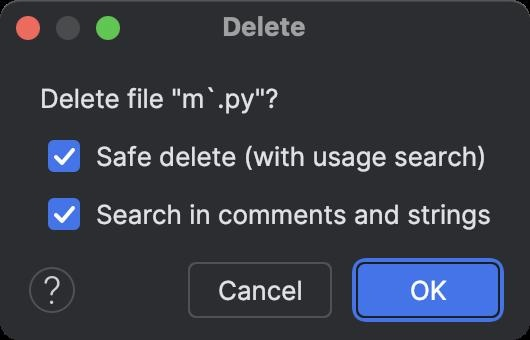
Accessibility tree:
{"name": "Delete", "role": "AXWindow", "description": null, "role_description": "standard window", "value": null, "position": "749.00;520.00", "size": "265;170", "children": [{"name": null, "role": "AXStaticText", "description": "Delete file \"m`.py\"?", "role_description": "text", "value": "Delete file \"m`.py\"?", "position": "20.00;41.00", "size": "225;17", "children": []}, {"name": null, "role": "AXCheckBox", "description": "Safe delete (with usage search)", "role_description": "checkbox", "value": 1, "position": "20.00;66.00", "size": "225;25", "children": []}, {"name": null, "role": "AXCheckBox", "description": "Search in comments and strings", "role_description": "checkbox", "value": 1, "position": "20.00;95.00", "size": "225;25", "children": []}, {"name": null, "role": "AXScrollArea", "description": null, "role_description": "scroll area", "value": 0, "position": "-749.00;-520.00", "size": "0;0", "children": [{"name": null, "role": "AXStaticText", "description": "", "role_description": "text", "value": "", "position": "-749.00;-520.00", "size": "0;0", "children": []}, {"name": null, "role": "AXScrollBar", "description": null, "role_description": "scroll bar", "value": 0, "position": "-749.00;-520.00", "size": "0;0", "children": []}, {"name": null, "role": "AXScrollBar", "description": null, "role_description": "scroll bar", "value": 0, "position": "-749.00;-520.00", "size": "0;0", "children": []}]}, {"name": null, "role": "AXButton", "description": "Help", "role_description": "button", "value": null, "position": "12.00;128.00", "size": "28;34", "children": []}, {"name": null, "role": "AXButton", "description": "Cancel", "role_description": "button", "value": null, "position": "91.00;128.00", "size": "78;34", "children": []}, {"name": null, "role": "AXButton", "description": "OK", "role_description": "button", "value": null, "position": "175.00;128.00", "size": "78;34", "children": []}, {"name": null, "role": "AXButton", "description": null, "role_description": "close button", "value": null, "position": "7.00;6.00", "size": "14;16", "children": []}, {"name": null, "role": "AXButton", "description": null, "role_description": "zoom button", "value": null, "position": "47.00;6.00", "size": "14;16", "children": [{"name": null, "role": "AXGroup", "description": null, "role_description": "group", "value": null, "position": "47.00;6.00", "size": "14;16", "children": []}]}, {"name": null, "role": "AXButton", "description": null, "role_description": "minimize button", "value": null, "position": "27.00;6.00", "size": "14;16", "children": []}, {"name": null, "role": "AXStaticText", "description": null, "role_description": "text", "value": "Delete", "position": "109.00;5.00", "size": "46;16", "children": []}]}